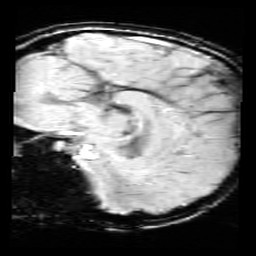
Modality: SWI
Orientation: sagittal
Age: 10
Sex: male
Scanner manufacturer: siemens
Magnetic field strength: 3 T
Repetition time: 0.027 s
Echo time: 0.02 s